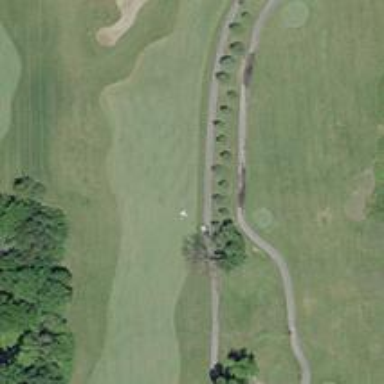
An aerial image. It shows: Golf hole.